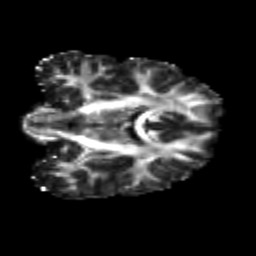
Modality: FA
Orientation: coronal
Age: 26
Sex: male
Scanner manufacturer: siemens
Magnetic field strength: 3 T
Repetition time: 3.5 s
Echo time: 0.125 s